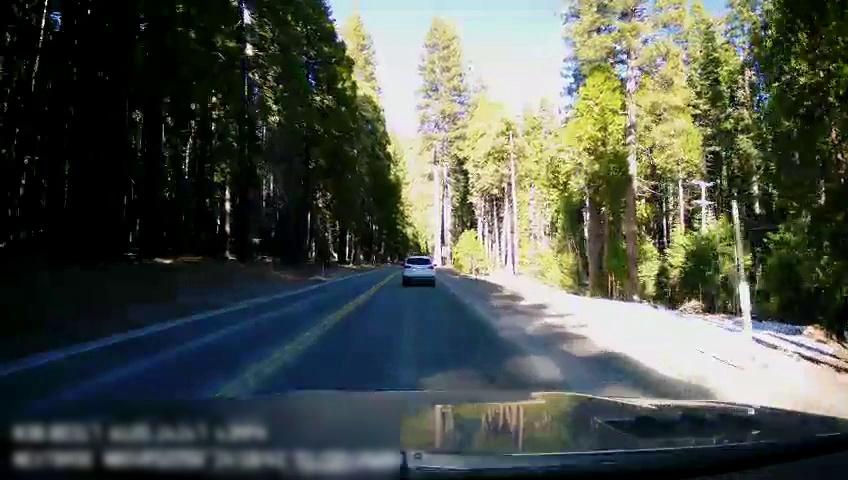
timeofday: Day
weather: Sunny
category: Drivable Space
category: Vehicles | SUV
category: Lanes | Opposite Lane
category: Lanes | Opposite Lane
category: Lanes | Current Lane
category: Lanes | Current Lane